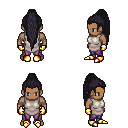
a pixel art fantasy rpg character, male body template, human, dark skin, white tunic, magenta pants, raven extra-long topknot hairstyle, gold gloves, gold boots, four views (front, back, left, right), 2x2 character sprite sheet, small pixel art, hard edges, no anti-aliasing